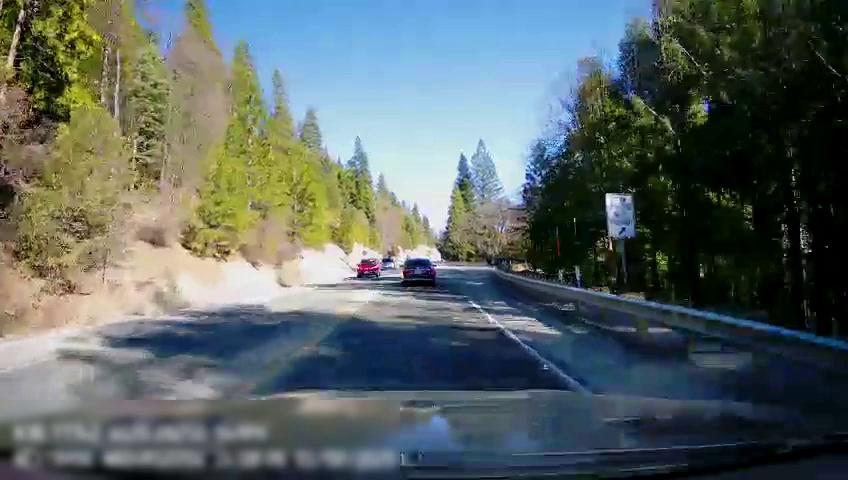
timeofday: Day
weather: Sunny
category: Drivable Space
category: Vehicles | Car
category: Vehicles | Car
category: Vehicles | Car
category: Lanes | Current Lane
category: Lanes | Current Lane
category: Traffic | Signs